Question: I have a production web site that randomly hangs. I can't recreate it on test or dev servers. We therefore ordered a trace to be collected from the MS SQL Server.
When going through the trace, I noticed that sometimes, a very long duration were logged. I also noticed that the <URL> number changes every time this huge duration is recorded - see image. Is it a locked/hanging process that's unresponsive for the logged duration or how do I interpret this?
I've already been to the <URL>, but I can't seem to find the answer to this.
I'm afraid that I don't have the time to learn all there is about the matter or spend days finding the answer.
I'm really more in the need for a or or something like that.
I hope there's anyone out there able to help!

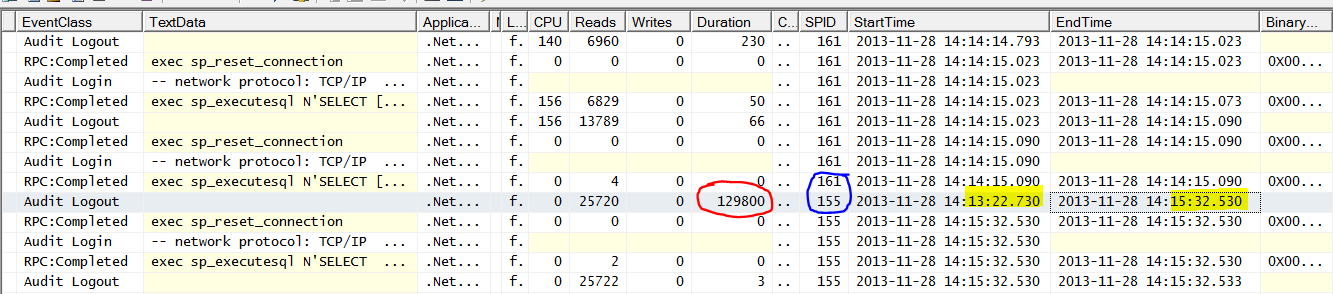
Answer: Well, I can tell you that is what it is supposed to be:
<URL>.
It's not strange that the spid changes when there's a Logout event...that is the connection id.
It would be interesting to see if it corresponds to the beginning or end of your hang event.